一年级 · 组合几何学
这是一个小风车

它是由（）个三角形和（）个长方形构成的。
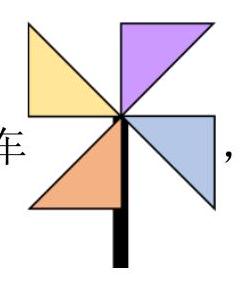
答案: $4 \quad 1$